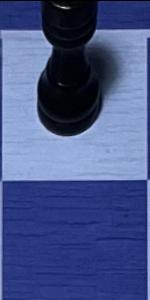
Label: Empty